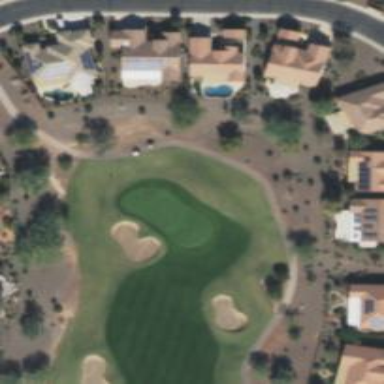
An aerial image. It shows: Golf hole.